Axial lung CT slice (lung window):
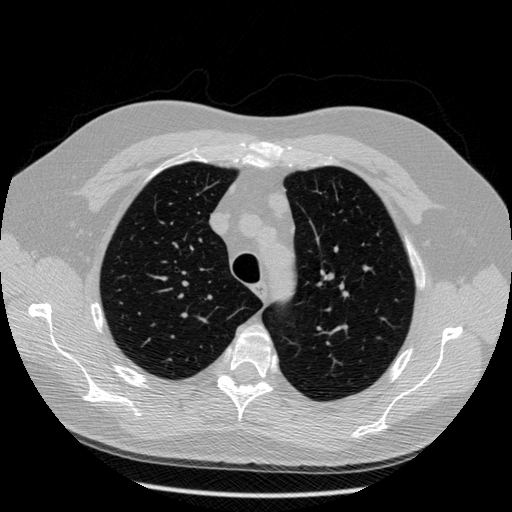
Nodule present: no